Interaction volume radius: 5 \u00c5
Interaction volume height: 20 \u00c5
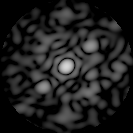
Disorder parameter: 0.6132